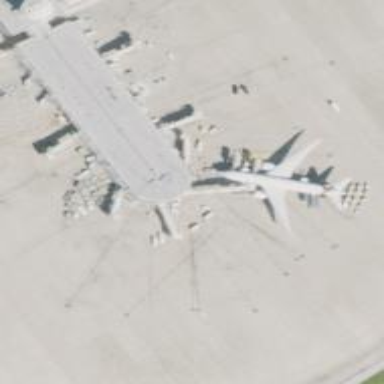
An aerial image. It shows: Airport gate.